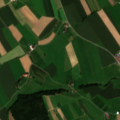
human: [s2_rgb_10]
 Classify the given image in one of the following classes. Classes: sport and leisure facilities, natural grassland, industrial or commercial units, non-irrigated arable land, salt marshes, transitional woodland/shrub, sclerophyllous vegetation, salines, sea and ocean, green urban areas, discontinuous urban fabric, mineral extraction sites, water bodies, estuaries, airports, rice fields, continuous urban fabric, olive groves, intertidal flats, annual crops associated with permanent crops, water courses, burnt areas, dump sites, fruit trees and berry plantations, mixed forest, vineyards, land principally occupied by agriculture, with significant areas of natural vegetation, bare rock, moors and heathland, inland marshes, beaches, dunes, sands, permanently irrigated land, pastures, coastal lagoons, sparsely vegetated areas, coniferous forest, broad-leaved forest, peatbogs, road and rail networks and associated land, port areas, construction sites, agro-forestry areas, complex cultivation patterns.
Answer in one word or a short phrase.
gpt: discontinuous urban fabric, non-irrigated arable land